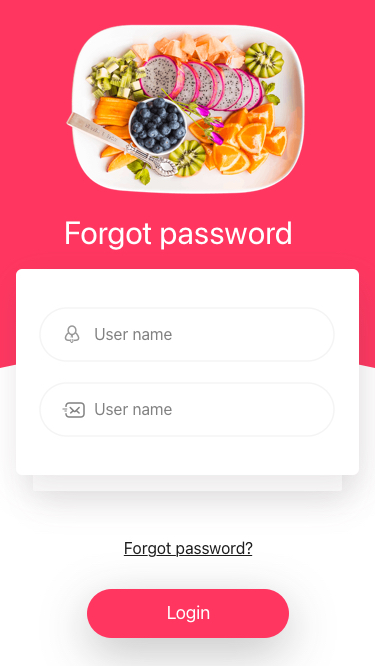
Text in this UI design:
User name
User name
Forgot password
Forgot password?